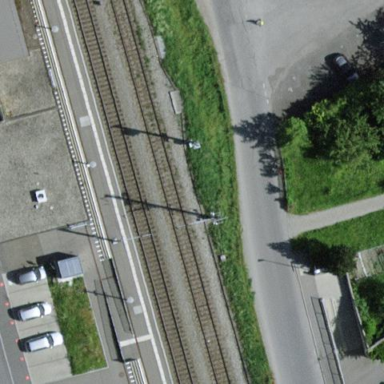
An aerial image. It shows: Paved platform for public transport at railway station.